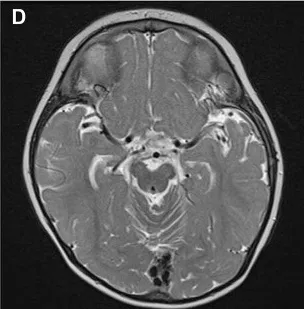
Brain Magnetic Resonance imaging (MRI) analyses of the patient. T2-weighted images showing mild asymmetry of cerebral peduncles.
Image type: radiology (mri)